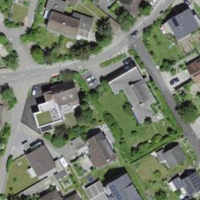
EUNIS habitat code: 54
Species observed at this site:
Symphoricarpos albus